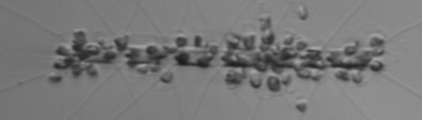
Label: Chaetoceros_didymus_TAG_external_flagellate